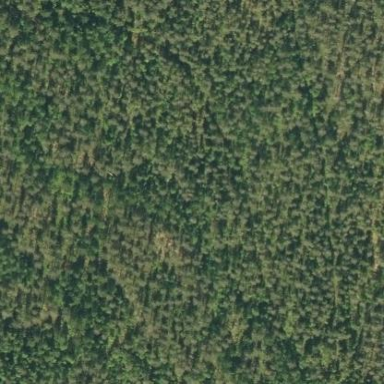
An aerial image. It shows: Woodland consisting mainly of needle-leaved trees.